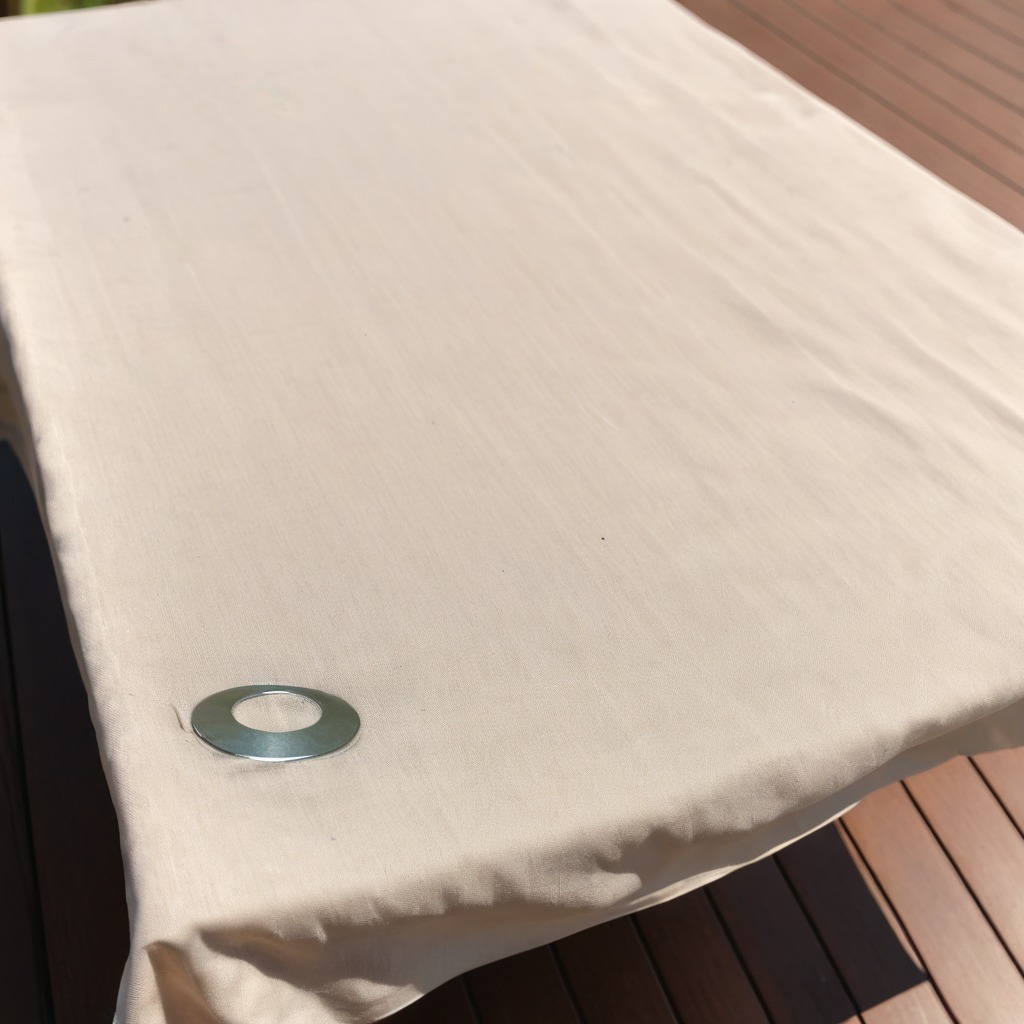
A flat metal washer lies on a clean wooden table covered with a plain fabric table cloth in an outdoor workshop during daytime bright natural light soft shadows worn but beneath the cloth.